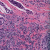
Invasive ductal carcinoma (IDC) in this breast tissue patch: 0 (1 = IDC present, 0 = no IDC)